Question: I added: 'hAxis: { title: 'hTitle', direction: -1, slantedText: true, slantedTextAngle: 45 }' into options.
I want to rotate the label by a 45 degree angle, but it doesn't work.
'''
<body>
<script src="https://www.gstatic.com/charts/loader.js"></script>
<div id="chart_div"></div>
</body>
<script>
google.charts.load('current', {
callback: drawBasic,
packages: ['bar']
});
function drawBasic() {
var data = google.visualization.arrayToDataTable([
['Example', 'Example', ],
["a", 12],
["b", 10],
["c", 15],
["d", 13],
["e", 54],
["f", 20],
["g", 30]
]);
var options = {
title: 'title',
subtitle: "subtitle",
vAxis: {
title: 'vTitle',
},
hAxis: {
title: 'hTitle',
direction: -1,
slantedText: true,
slantedTextAngle: 45
},
colors: ['#e91e63']
};
var chart = new google.charts.Bar(document
.getElementById('chart_div'));
chart.draw(data, google.charts.Bar.convertOptions(options));
}
</script>
'''

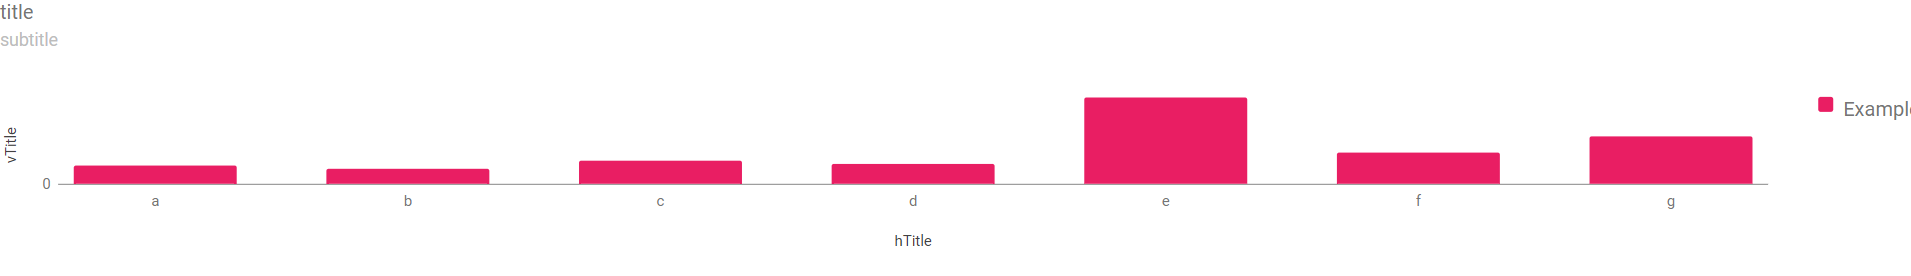
Answer: Bar chart doesn't support slantedText, You need to switch to ColumnChart instead if you want to use slantedText you can verify by checking the supported properties in the docs for both <URL>
Also, The supported slantedTextAngle values are -90 and 90
'''
<body>
<script src="https://www.gstatic.com/charts/loader.js"></script>
<div id="chart_div"></div>
</body>
<script>
google.charts.load('current', {
callback: drawBasic,
packages: ['corechart']
});
function drawBasic() {
var data = google.visualization.arrayToDataTable([
['Example', 'Example', ],
["a", 12],
["b", 10],
["c", 15],
["d", 13],
["e", 54],
["f", 20],
["g", 30]
]);
var options = {
title: 'title',
subtitle: "subtitle",
vAxis: {
title: 'vTitle',
},
hAxis: {
title: 'hTitle',
direction: -1,
slantedText: true,
},
colors: ['#e91e63']
};
var chart = new google.visualization
.ColumnChart(document.getElementById('chart_div'));
chart.draw(data, options);
}
</script>
'''